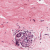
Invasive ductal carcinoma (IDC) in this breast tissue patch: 0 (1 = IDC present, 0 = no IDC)